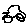
Label: car